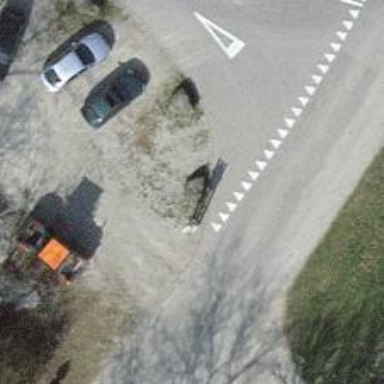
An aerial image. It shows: Block barrier.